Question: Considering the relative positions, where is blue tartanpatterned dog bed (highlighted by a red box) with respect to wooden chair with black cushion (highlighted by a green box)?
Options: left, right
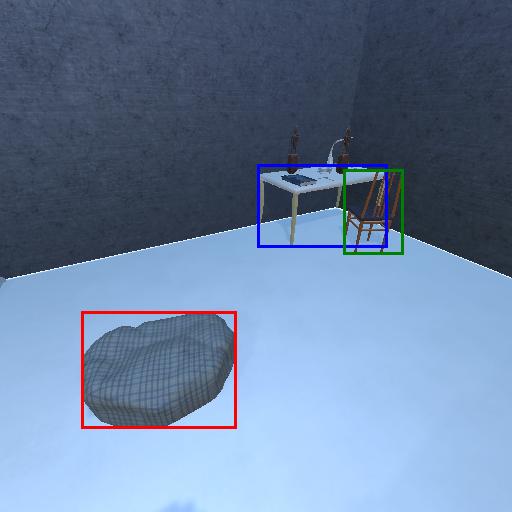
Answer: left